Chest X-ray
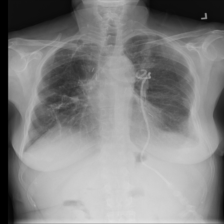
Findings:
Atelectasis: negative
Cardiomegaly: negative
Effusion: negative
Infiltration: negative
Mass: negative
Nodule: negative
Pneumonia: negative
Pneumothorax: negative
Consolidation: negative
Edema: negative
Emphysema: negative
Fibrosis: negative
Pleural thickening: negative
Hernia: negative